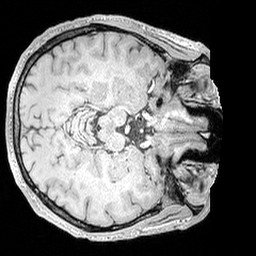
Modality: MP2RAGE
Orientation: axial
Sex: male
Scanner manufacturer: siemens
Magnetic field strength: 3 T
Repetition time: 5 s
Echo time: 0.00292 s